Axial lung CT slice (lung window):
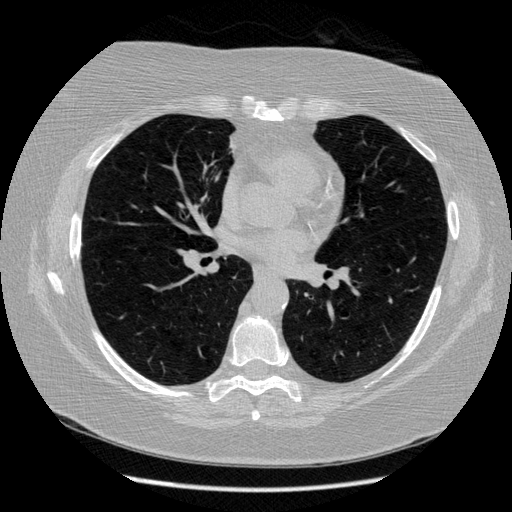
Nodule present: no